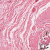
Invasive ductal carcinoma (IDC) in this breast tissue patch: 0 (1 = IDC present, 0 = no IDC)